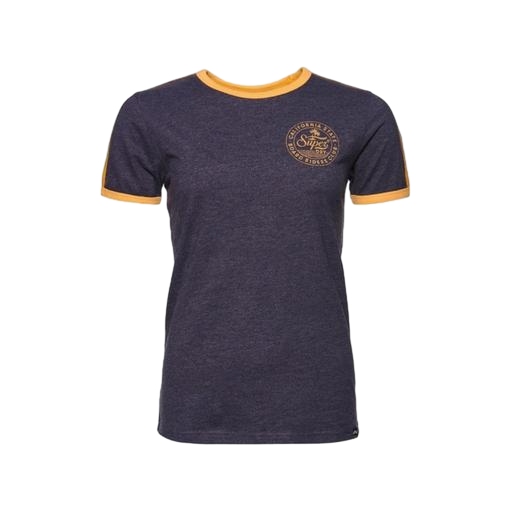
trim t-shirt, blue racer t-shirt, multicolor dp curve navy tee, white background